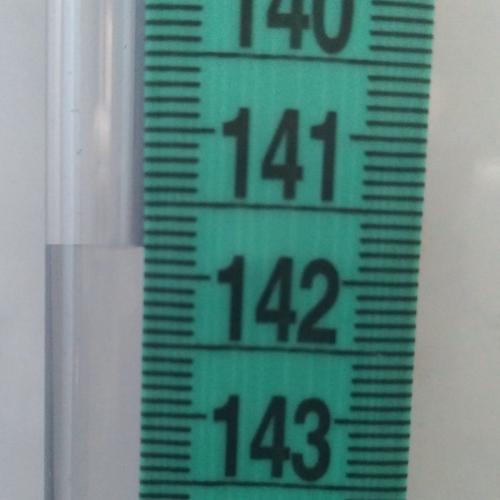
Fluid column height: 141.8 cm